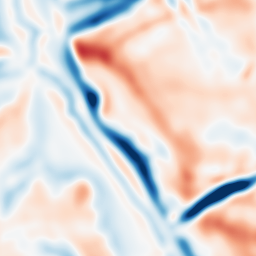
Category: multiscale
Decomposition family: dog
Decomposition parameters: sigma_low: 5
sigma_high: 10
Upsampling method: sinc_hamming
Upsampling parameters: scale: 4
kernel_size: 16
Upsampling scale: 4